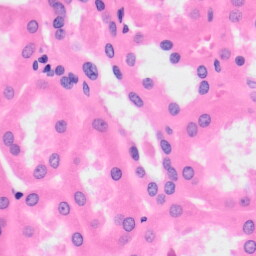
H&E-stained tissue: Kidney